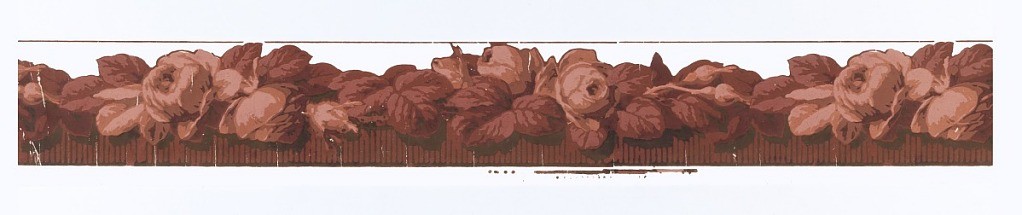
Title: Border
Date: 1850–1900
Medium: Block-printed
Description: Roses in shades of pink/maroon, to be cut out